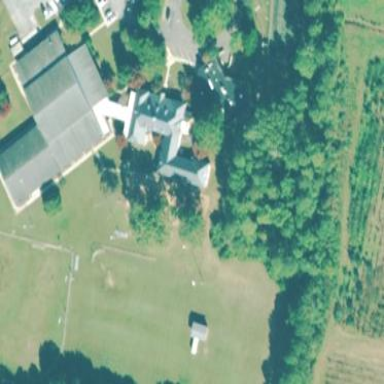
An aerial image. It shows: School building.